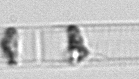
Label: Dactyliosolen_blavyanus